Question:
When I just type "i", intellisense changes the character "i" to "awat", and make that method async. It really bothers me when I code for statement.
It occurs when I program only in C#, not in other languages.
Thanks.
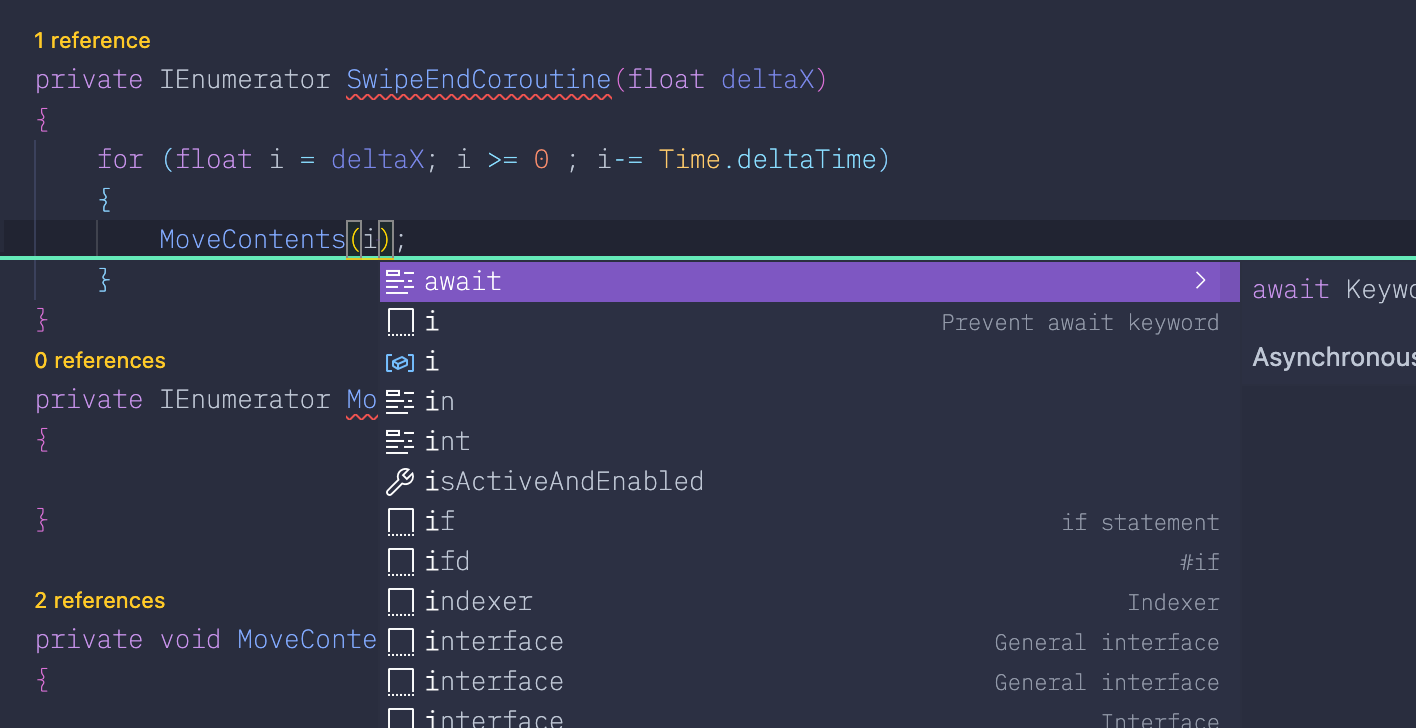
Answer: i had the same issue in VSCode and it disappeared when enabling the EXPERIMENTAL feature "Omnisharp: Enable Async Completion" in the settings of the "C# for Visual Studio Code"-extension. (That the feature also has "async" in its name is probably coincidential :). Seems strange to me, maybe a bug.)